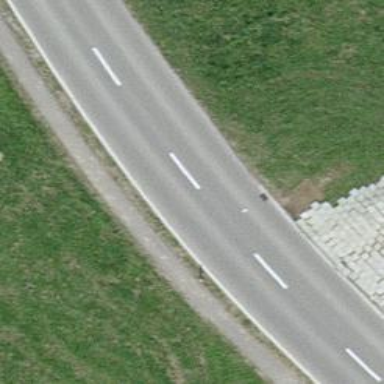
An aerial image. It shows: Tertiary road.